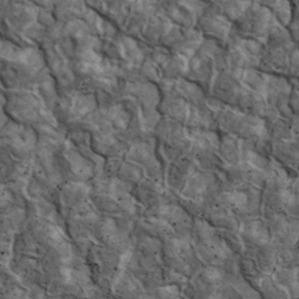
Label: non_frost